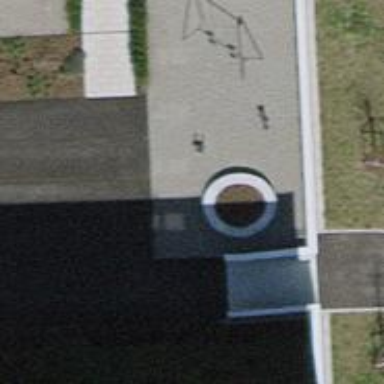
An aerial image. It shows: Playground with swings.